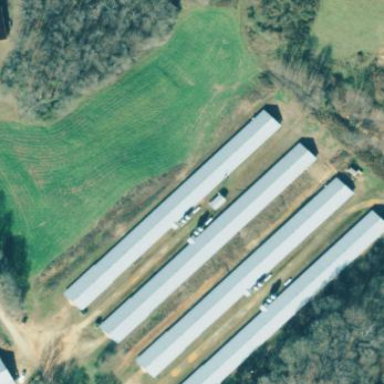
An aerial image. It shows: Farm auxiliary building.